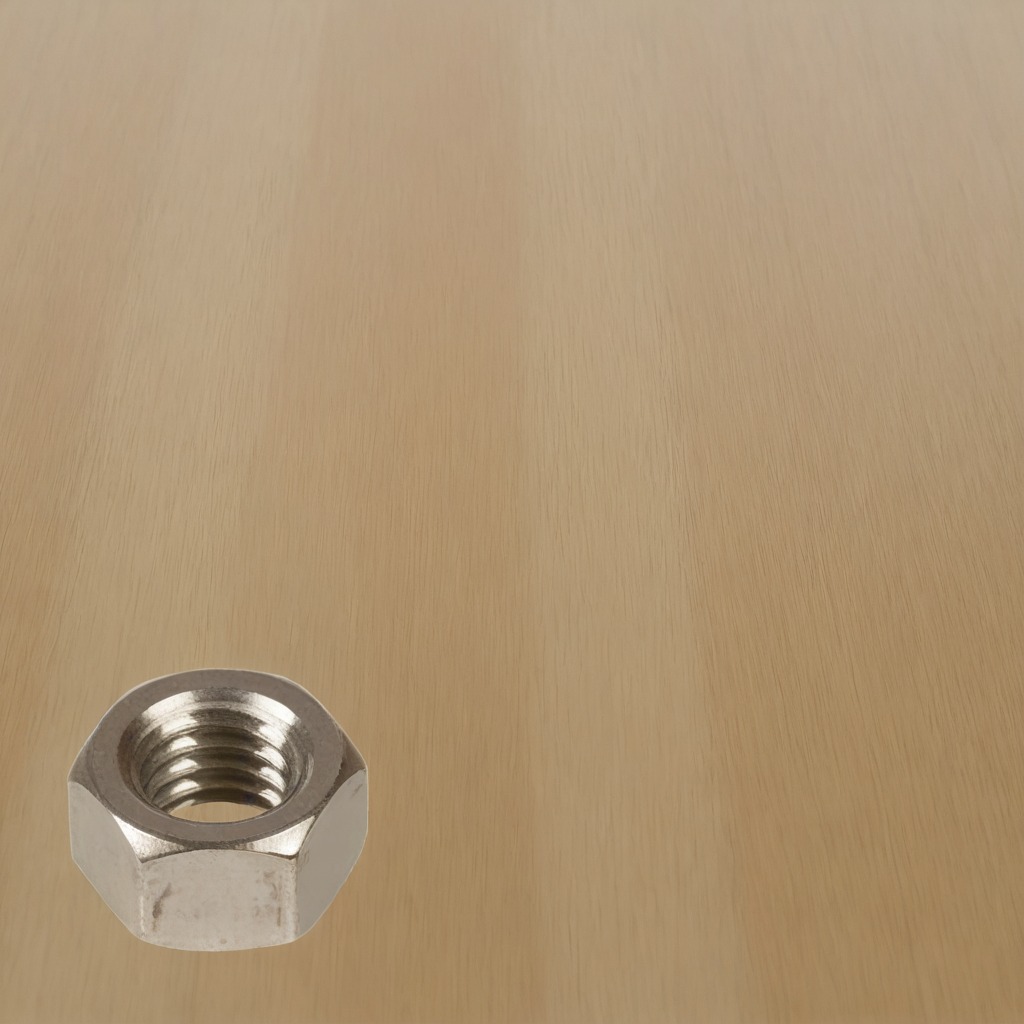
A metal nut lies on a plywood surface in a paint workshop lit by afternoon window light.